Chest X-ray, PA view. Patient: 18 years old, sex F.
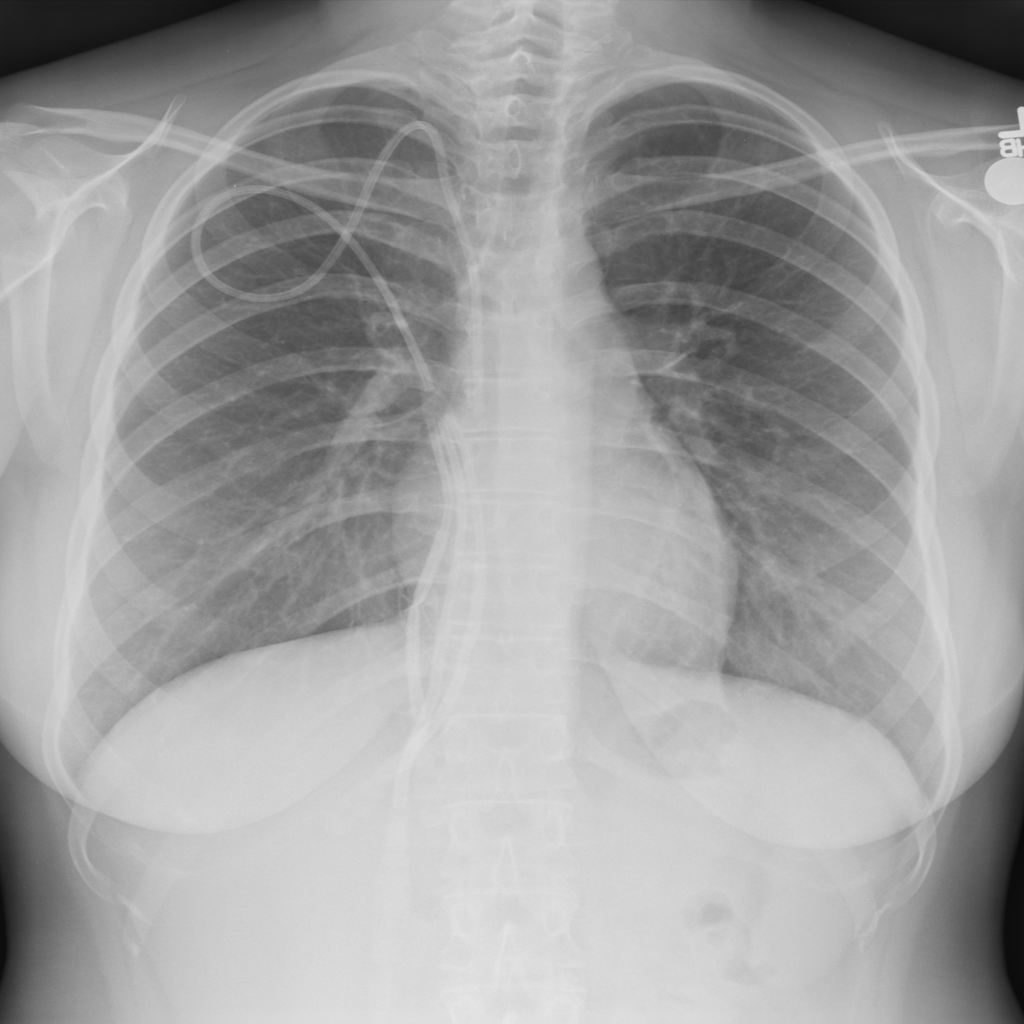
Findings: No Finding